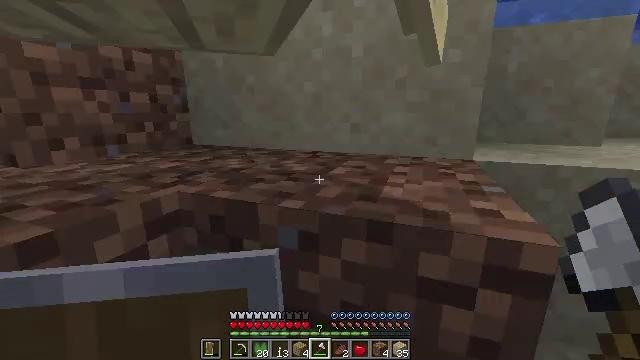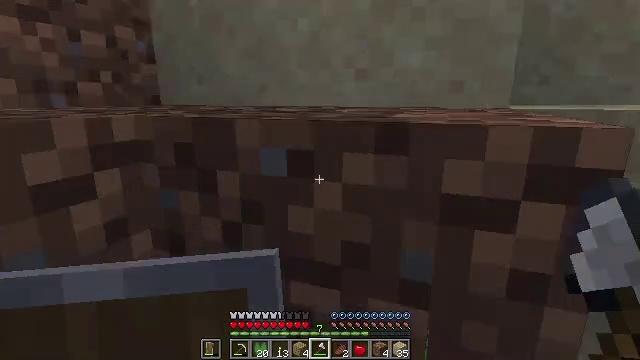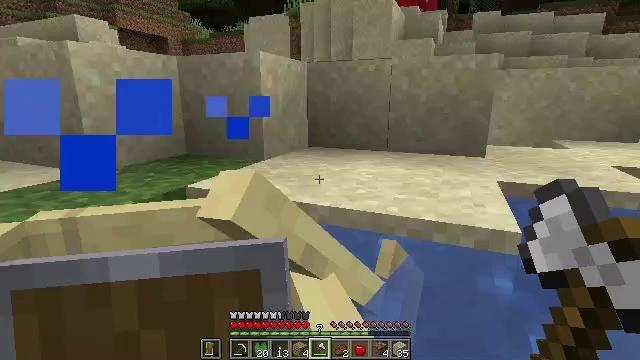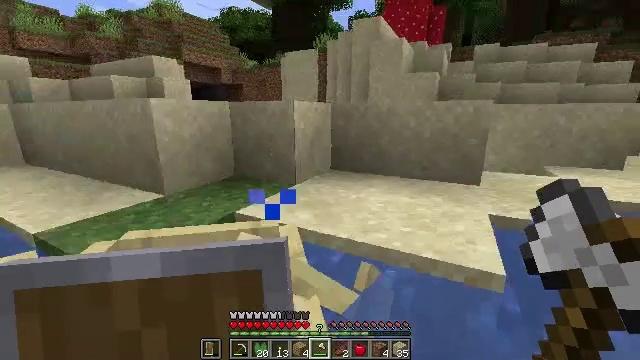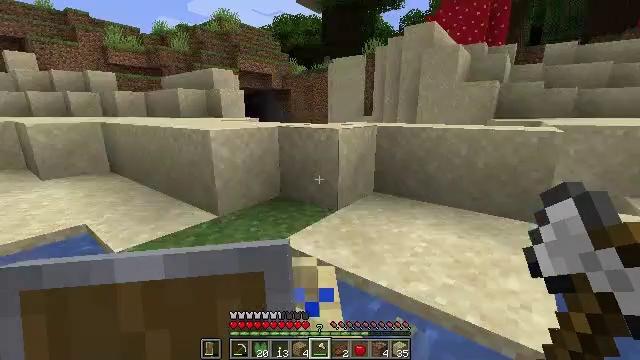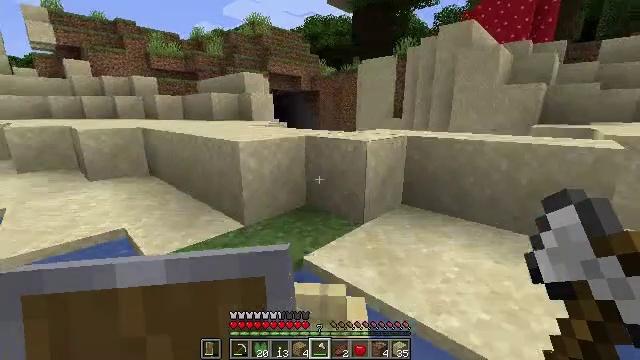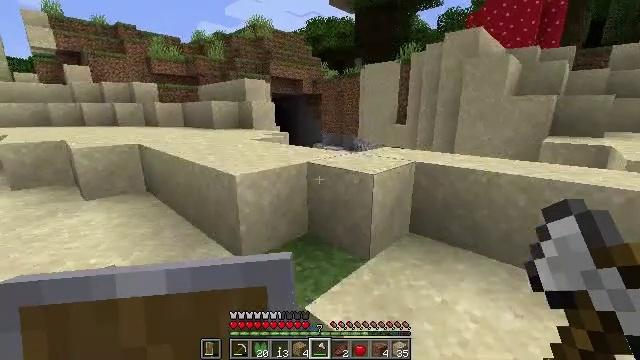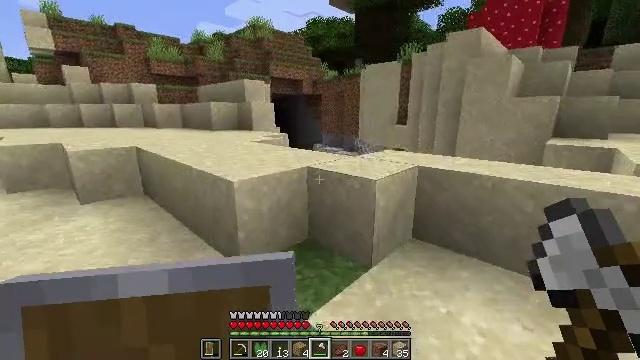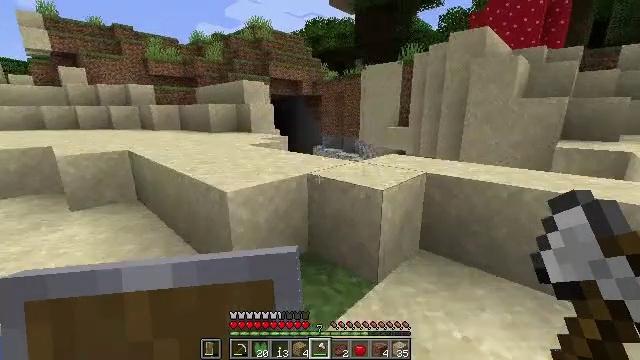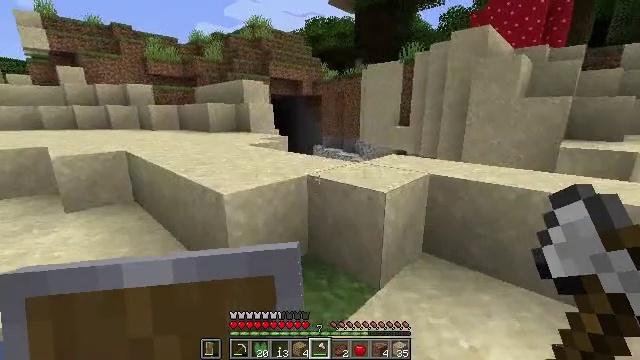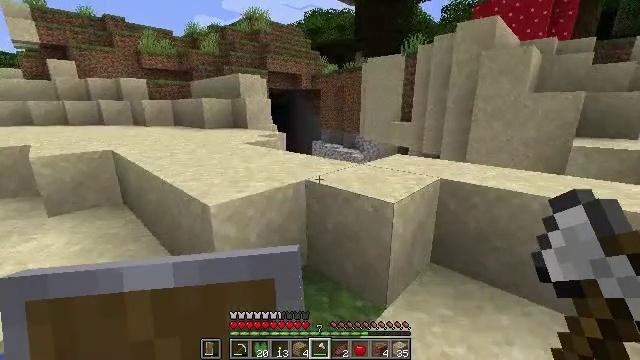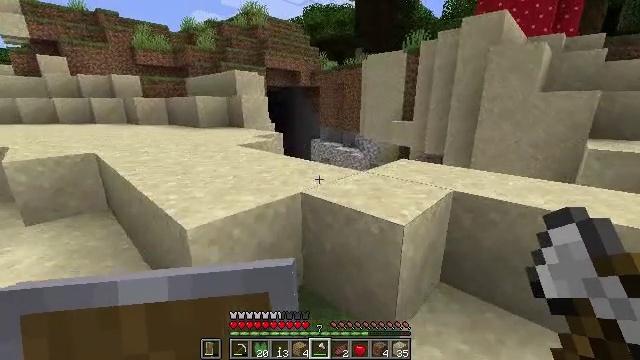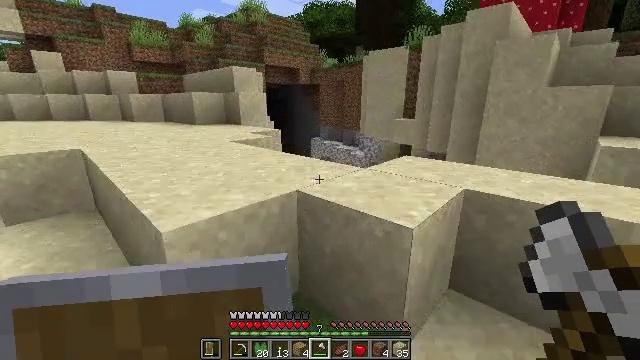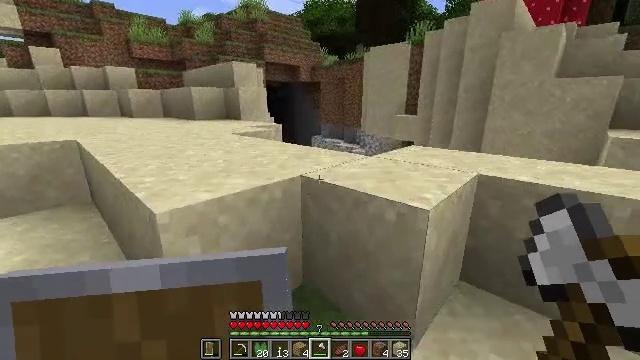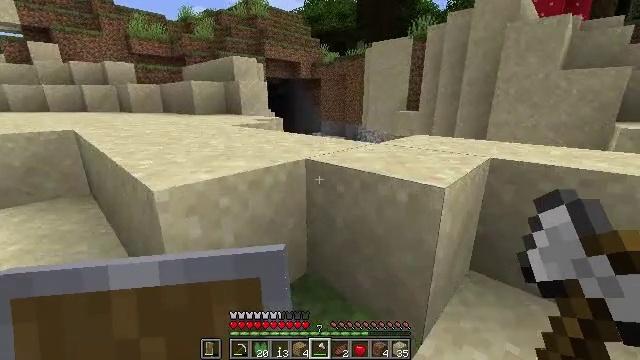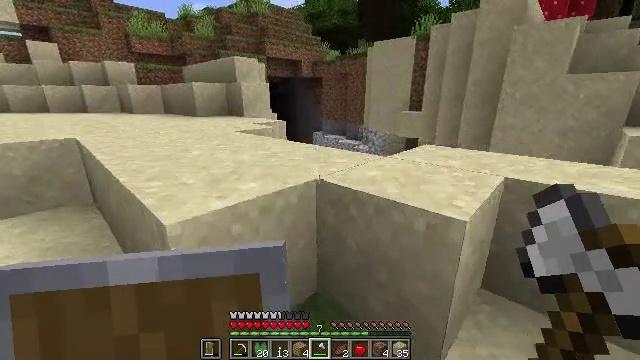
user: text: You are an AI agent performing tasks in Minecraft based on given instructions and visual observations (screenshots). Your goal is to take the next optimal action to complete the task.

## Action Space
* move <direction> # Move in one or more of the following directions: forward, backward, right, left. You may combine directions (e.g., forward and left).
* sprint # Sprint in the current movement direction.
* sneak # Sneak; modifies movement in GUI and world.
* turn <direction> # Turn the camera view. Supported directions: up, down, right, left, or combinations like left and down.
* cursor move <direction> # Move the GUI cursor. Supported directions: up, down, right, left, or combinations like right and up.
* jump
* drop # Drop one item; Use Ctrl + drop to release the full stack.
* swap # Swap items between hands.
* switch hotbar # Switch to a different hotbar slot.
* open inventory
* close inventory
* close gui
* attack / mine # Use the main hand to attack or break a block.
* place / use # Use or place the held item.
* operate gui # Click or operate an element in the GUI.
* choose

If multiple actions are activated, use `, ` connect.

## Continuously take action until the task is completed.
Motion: motion action
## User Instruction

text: Attack the ground to gather sand.
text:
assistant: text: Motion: no_op
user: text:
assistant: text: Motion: no_op
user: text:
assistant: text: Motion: turn left
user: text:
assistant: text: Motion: move forward, turn left
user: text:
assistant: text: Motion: move forward, turn left
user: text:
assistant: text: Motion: move forward
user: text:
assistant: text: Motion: move forward
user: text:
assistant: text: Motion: move forward
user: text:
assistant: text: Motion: move forward
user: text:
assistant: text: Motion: move forward
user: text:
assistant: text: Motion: move forward
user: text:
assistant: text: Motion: move forward
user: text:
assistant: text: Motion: move forward, jump
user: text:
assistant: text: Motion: move forward, jump
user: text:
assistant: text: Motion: move forward, jump
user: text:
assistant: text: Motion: move forward, turn down, jump
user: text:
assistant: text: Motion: move forward, jump
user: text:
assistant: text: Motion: move forward, jump
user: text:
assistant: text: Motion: move forward, jump
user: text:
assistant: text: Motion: move forward, jump
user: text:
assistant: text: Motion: move forward, jump
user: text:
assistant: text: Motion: move forward, jump
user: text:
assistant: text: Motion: move forward, jump
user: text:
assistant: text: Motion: move forward, jump
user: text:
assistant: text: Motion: move forward
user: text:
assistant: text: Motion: move forward
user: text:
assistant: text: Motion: move forward, turn right and down
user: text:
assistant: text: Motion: turn right and down
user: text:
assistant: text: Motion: move right, turn down
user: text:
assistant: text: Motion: move right